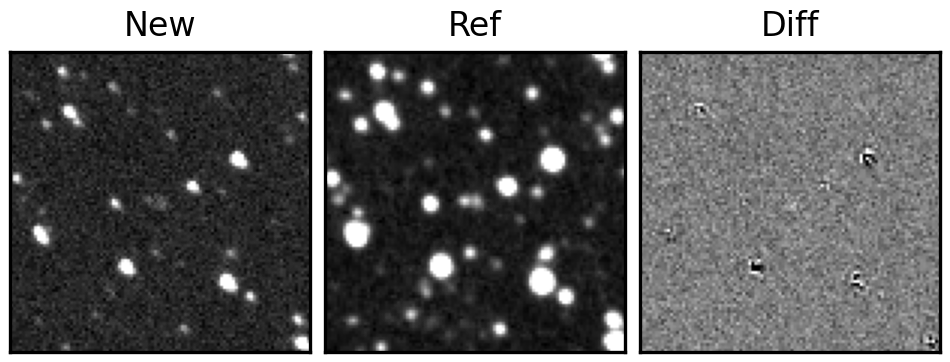
Label: real